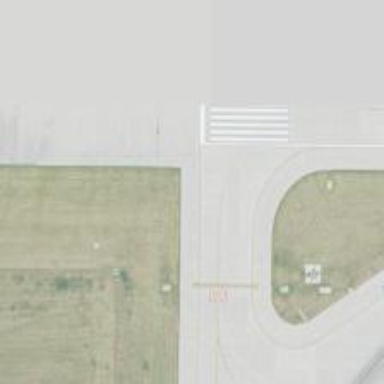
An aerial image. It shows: View of taxiway at the airport.